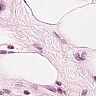
Metastatic tissue present: no